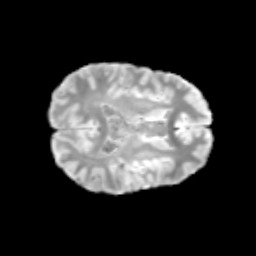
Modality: T2w
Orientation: axial
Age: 12
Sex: male
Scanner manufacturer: siemens
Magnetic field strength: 3 T
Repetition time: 3.8 s
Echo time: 0.07 s